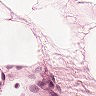
Metastatic tissue present: no